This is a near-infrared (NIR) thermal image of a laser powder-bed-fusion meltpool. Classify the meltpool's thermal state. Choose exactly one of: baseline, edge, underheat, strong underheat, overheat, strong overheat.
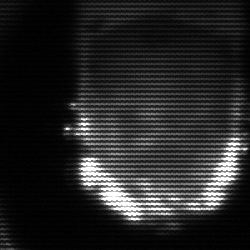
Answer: baseline